Question: I want to draw this shape using HTML and CSS:

My problem is how to draw the 2 lines in left and in the right of green rectangle.
This is my attempt:
'''
.c{
width: 225px;
float: left;
padding: 13px;
margin: 5px;
border-width:2px;
border-color:#777;
border-style:solid;
text-align: center;
border-radius: 30px;
}
.c .cadre{
background: #60b000;
width: 20px;
height: 20px;
border-radius: 3px;
margin: 10px auto 0px;
}
.c .cadre .num{
font-size: 17px;
margin-right: 2px;
color: white;
}
'''
'''
<h3> Commment ca marche</h3>
<div class="c">
<h3> titre1 </h3>
The element selector selects elements based on the element name.
<div class="cadre"><span class="num">1</span></div>
</div>
'''
Thank you for help in advance.
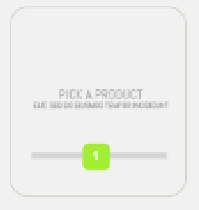
Answer: Use a 'pseudo-element' like ':before', also move the styles from 'cadre' to style the span 'num'.
Try this:
'''
.c {
width: 225px;
float: left;
padding: 13px;
margin: 5px;
border-width: 2px;
border-color: #777;
border-style: solid;
text-align: center;
border-radius: 30px;
}
.c .cadre {
position:relative;
}
.c .cadre .num {
background: #60b000;
border-radius: 3px;
margin: 10px auto 0px;
width: 20px;
height: 20px;
display:block;
font-size: 17px;
color: white;
position:relative;
z-index:10;
}
.c .cadre:before {
content:" ";
width:80%;
position:absolute;
height:5px;
left:50%;
top:50%;
transform:translate(-50%, -50%);
background:orange;
}
'''
'''
<h3> Commment ca marche</h3>
<div class="c">
<h3> titre1 </h3>
The element selector selects elements based on the element name.
<div class="cadre"><span class="num">1</span>
</div>
</div>
'''